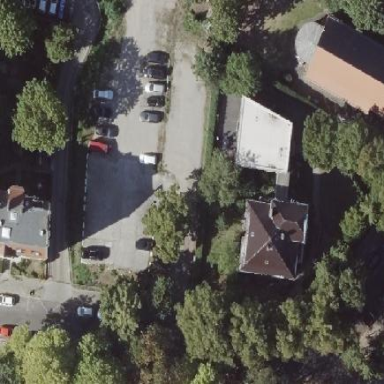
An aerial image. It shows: Street-side parking lot with fine gravel surface.